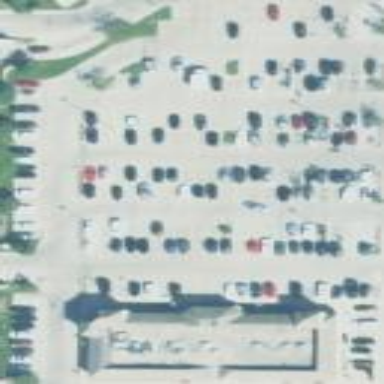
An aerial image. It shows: Parking area with surface.